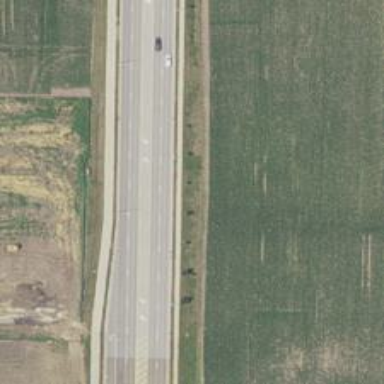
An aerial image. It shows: Road with left marking.